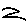
Label: zigzag